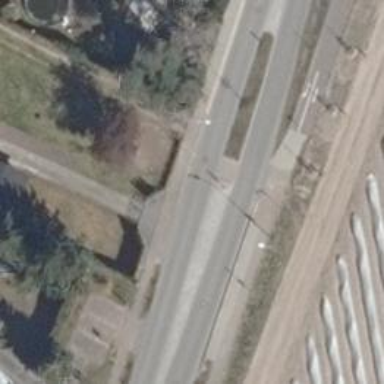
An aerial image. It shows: Unmarked crossing with pedestrian island.